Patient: sex F, age 67
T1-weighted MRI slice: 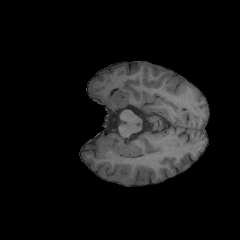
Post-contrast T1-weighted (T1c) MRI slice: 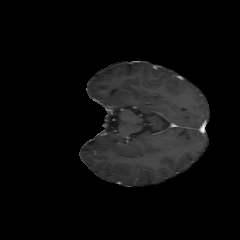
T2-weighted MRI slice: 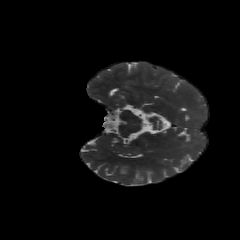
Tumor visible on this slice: no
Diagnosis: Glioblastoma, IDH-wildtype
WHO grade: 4